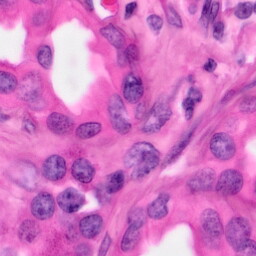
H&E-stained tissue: Pancreatic